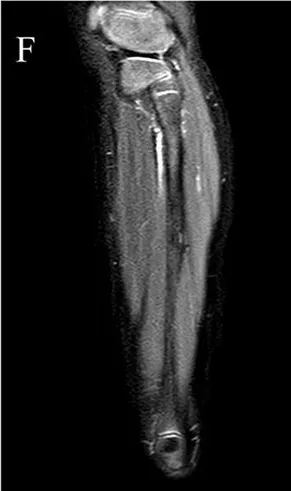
MRI revealing remarkable regression of lesion without evidence of local recurrence.
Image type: radiology (mri)